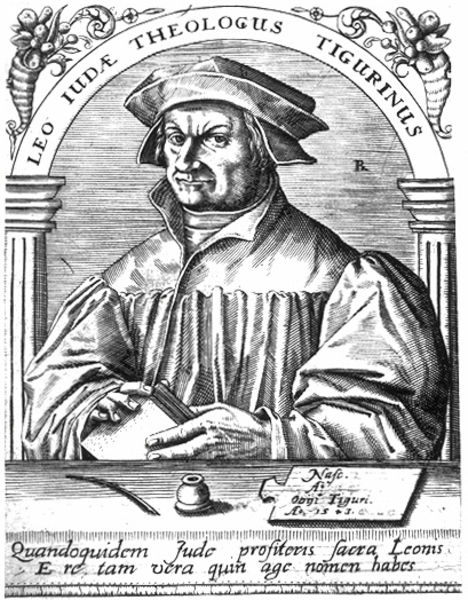
Titel: Bildnis des Leo Judae
Künstler: Matthaeus (d.Ä.) Becker
Institution: (Seriendruck)
Schlagwörter: blätter, dunkel, feder, hand, mann, schatten, weiß, sitzen, blumen, finger, grau, hell, holz, hut, licht, mund, nase, profil, schwarz, stirn, säule, säulen, tisch, zeichnung, blick, blüten, hund, obst, hemd, kappe, mütze, architektur, augen, barock, bibel, böse, falten, halten, kragen, mensch, rahmen, ärmel, bildnis, füllhorn, herr, horn, hände, portrait, porträt, signatur, kirche, geistlicher, gewand, kutte, mantel, stoff, frontal, kinn, lippen, schultern, früchte, holzschnitt, schrift, wangen, papier, bogen, grafik, graphik, schattierung, rand, tafel, ernst, inschrift, streng, brauen, glanz, ornamente, robe, name, tusche, arkade, beruf, buch, religion, brett, druck, schwarz weiss, schraffur, schraffuren, holzstich, radierung, stich, text, buchstaben, schriftsteller, herrscher, fass, tinte, vereinfacht, kapitelle, einband, ecken, untertitel, talar, buchrücken, pfarrer, halbprofil, runzeln, schreiben, mittelalter, priester, vera, kanneluren, gelehrter, löwe, macht, zeilen, schreiber, tintenfass, emblem, kupferstich, leo, arabesken, handschrift, beschreibung, gebildet, kapitel, schwarz/weiß, federkiel, schreibschrift, latein, lateinisch, schrifttafel, umschrift, professor, straffur, mächtig, jude, kürzel, boge, humanist, gewandt, klappen, schaube, puff, theologe, theologen, humanismus, geldwechsler, gebildeter, gelehrtenbildnis, theologie, scnörkel, sitel, teologie, 1543, iudae, quandoquidem, fedeer, nomen, profiteur, tigurinus, ölatein, schrifz